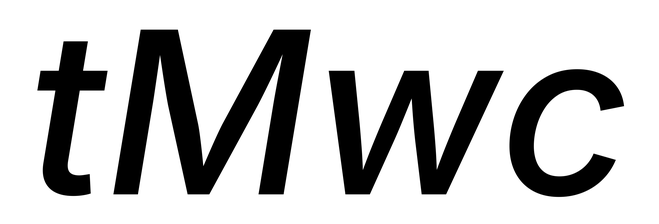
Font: Inter-Italic_Medium_Italic